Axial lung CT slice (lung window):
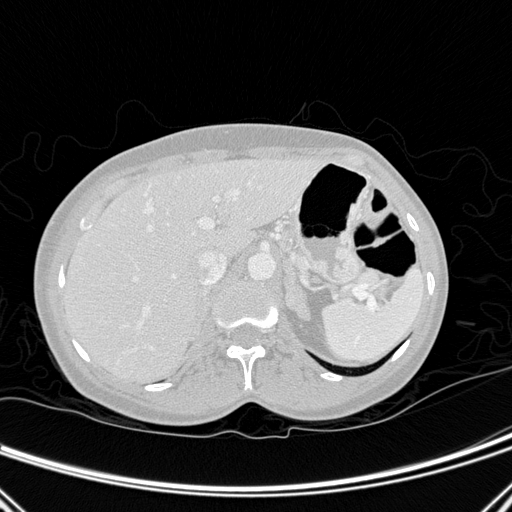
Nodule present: no